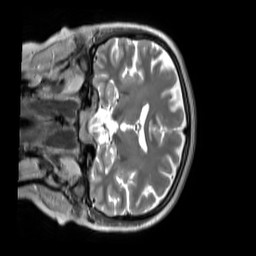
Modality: T2w
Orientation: coronal
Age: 28
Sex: male
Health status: ill
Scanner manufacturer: siemens
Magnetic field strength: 3 T
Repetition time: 2.8 s
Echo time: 0.326 s